Question:
This is what I want... But how can I build this using CSS and DIV's?
I tried many tutorials, but it didn't came further than this:
'''
body {
font-family: Arial, Helvetica, sans-serif;
font-size: 13px;
background: #F0F0F0;
}
#wrapper {
padding: 1px;
margin: 0 auto;
}
#wrapper:after {
content: ".";
display: block;
clear: both;
height: 0;
overflow: hidden;
}
#left {
float: left;
width: 200px;
background: white;
padding: 5px;
}
#content {
margin-left: 215px;
background: white;
padding: 5px;
padding-left: 10px;
}
'''
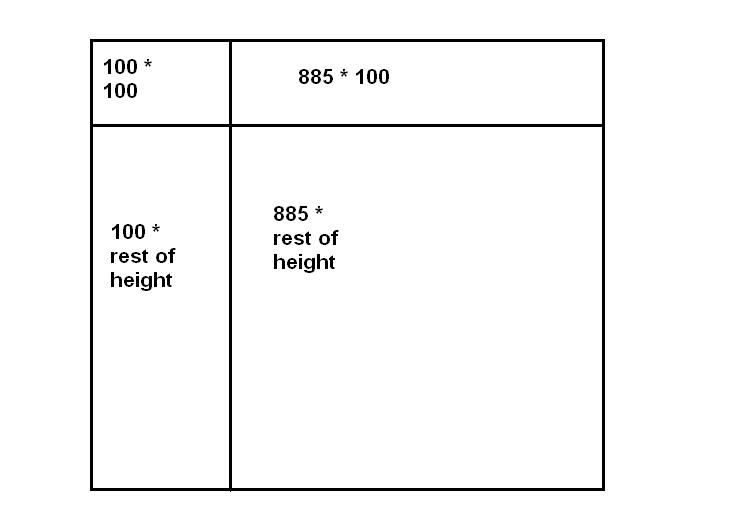
Answer: Here's a little demo: <URL>.
I went a bit overkill with the '<div class="wrap">', so sorry about that.
:
'''
<div id="header">
<div id="smallbox">Tiny Box</div>
<div id="headerMain">Header Part</div>
</div>
<div id="content">
<div id="contentLeft">
<div class="wrap">
Left Thing
</div>
</div>
<div id="contentMain">
<div class="wrap">
The Content
</div>
</div>
</div>
'''
:
'''
html, body {
height: 100%;
padding: 0px;
margin: 0px;
}
#header {
height: 100px;
width: 100%;
position: absolute;
}
#header #smallbox {
float: left;
background-color: rgb(255, 180, 180);
width: 100px;
height: 100%;
}
#header #headerMain {
background-color: rgb(255, 200, 200);
height: 100%;
}
#content {
height: 100%;
}
#content #contentLeft {
float: left;
background-color: rgb(180, 180, 255);
width: 100px;
height: 100%;
}
#content #contentMain {
background-color: rgb(200, 200, 255);
height: 100%;
}
.wrap {
padding-top: 100px;
}
'''